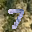
Label: 7